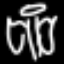
Label: angel